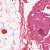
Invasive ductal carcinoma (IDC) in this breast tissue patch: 0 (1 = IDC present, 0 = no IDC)